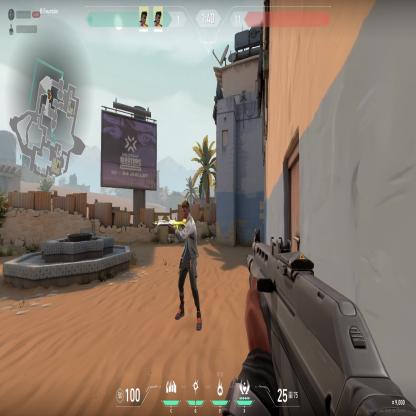
Label: teammate